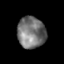
Tissue: skin
Cell type: Epithelial cells
Senescence score: 0.2094
Nuclear area (px): 867
Mean DAPI intensity: 116.963